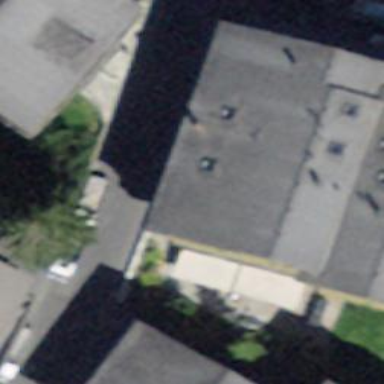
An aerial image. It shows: Cafe.